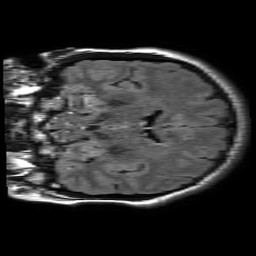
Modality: FLAIR
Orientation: coronal
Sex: female
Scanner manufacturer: philips
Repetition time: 11 s
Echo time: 0.125 s